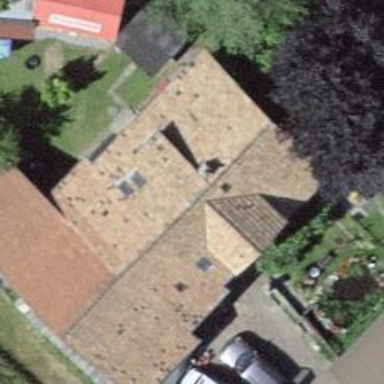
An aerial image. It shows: Simple and straightforward house.